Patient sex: M
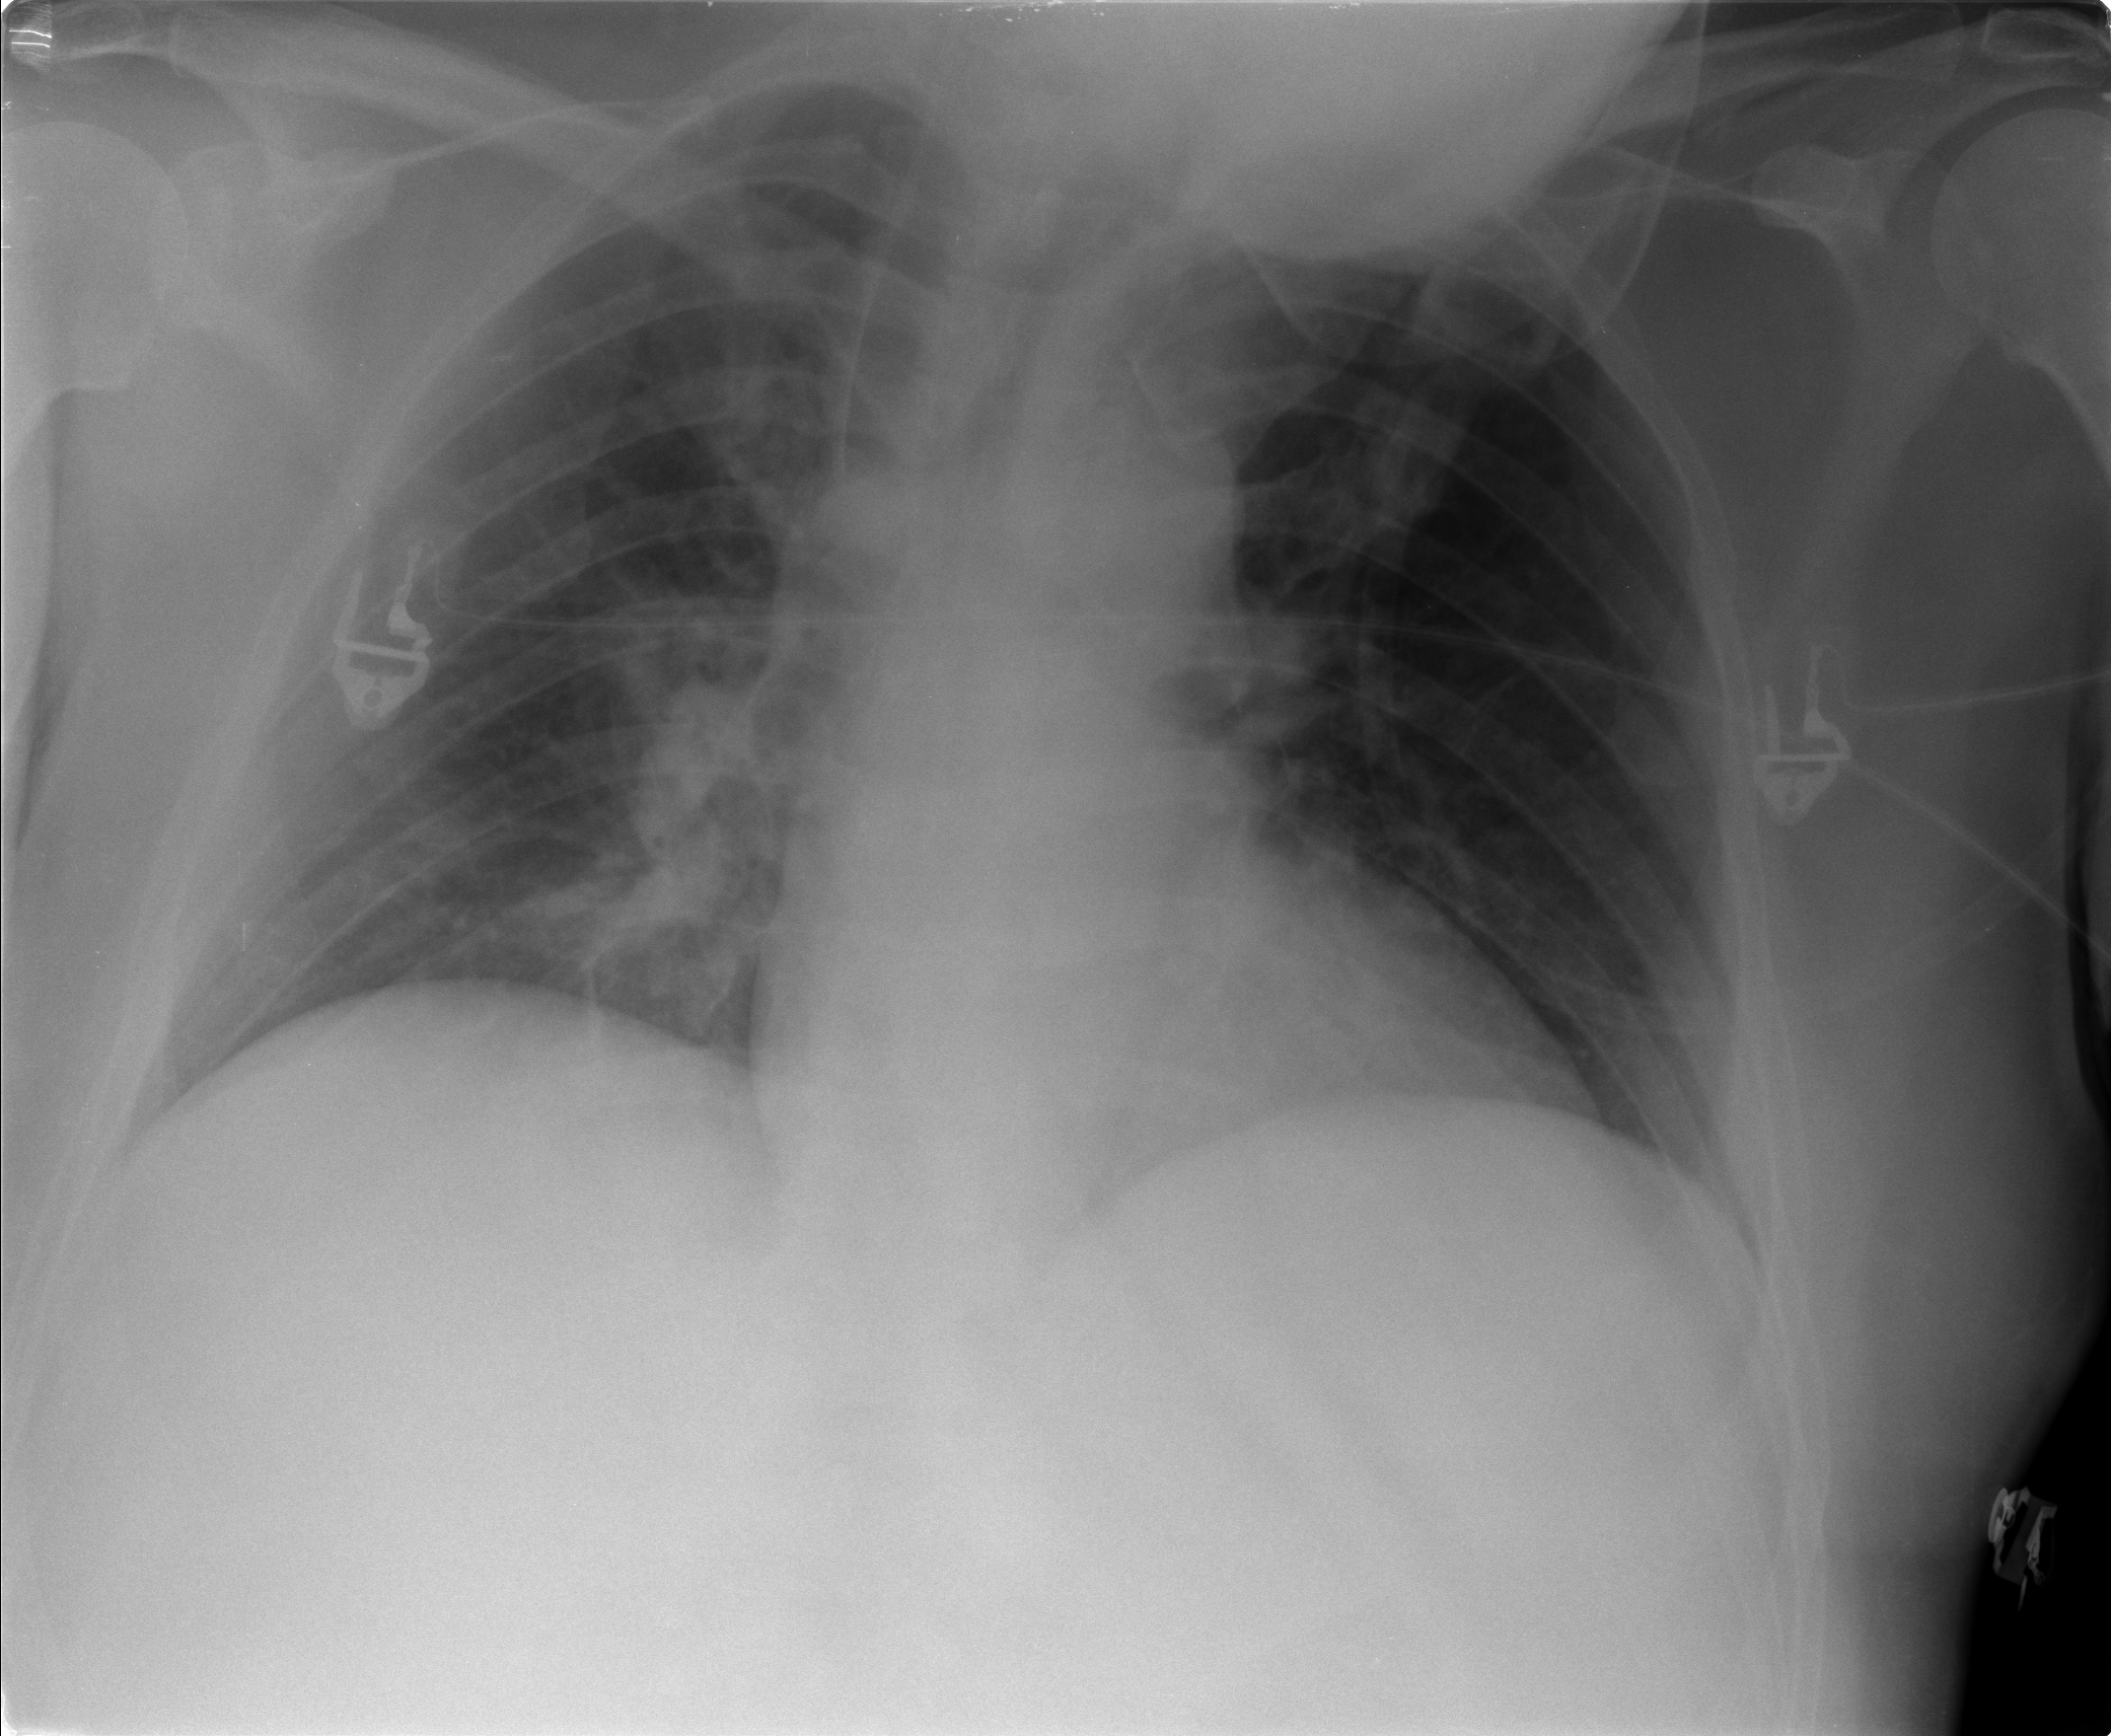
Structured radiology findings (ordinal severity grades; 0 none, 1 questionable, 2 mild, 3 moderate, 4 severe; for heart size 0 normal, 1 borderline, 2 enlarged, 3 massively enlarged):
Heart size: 0
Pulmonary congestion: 0
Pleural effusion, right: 0
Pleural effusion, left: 0
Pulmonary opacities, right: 0
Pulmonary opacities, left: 0
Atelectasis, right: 2
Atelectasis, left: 0